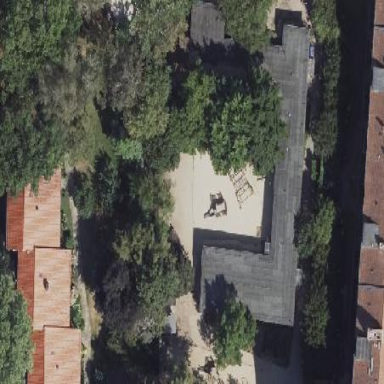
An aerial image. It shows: Kindergarten.